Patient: sex M, age 42
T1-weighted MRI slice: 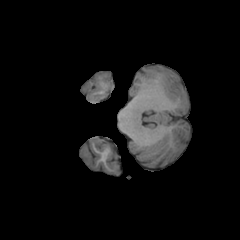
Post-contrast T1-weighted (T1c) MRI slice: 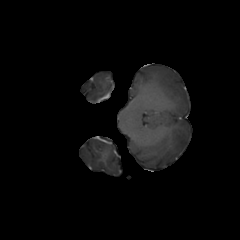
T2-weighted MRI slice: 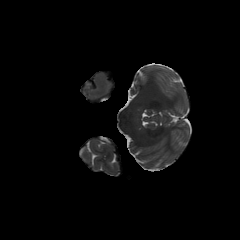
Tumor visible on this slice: no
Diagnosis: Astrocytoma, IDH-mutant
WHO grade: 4